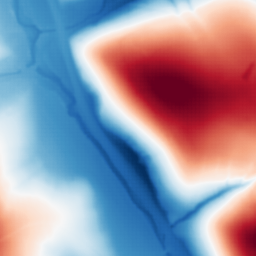
Category: multiscale
Decomposition family: dog
Decomposition parameters: sigma_low: 1
sigma_high: 100
Upsampling method: sinc_hamming
Upsampling parameters: scale: 4
kernel_size: 8
Upsampling scale: 4